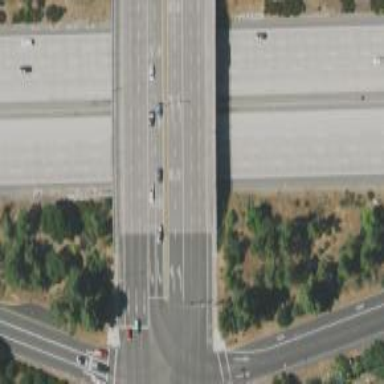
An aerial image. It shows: Primary highway with bridge.